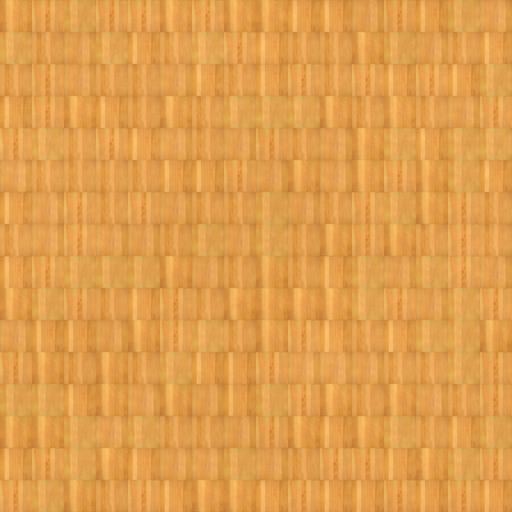
Tags: clean floor flooring parquet smooth wood wooden